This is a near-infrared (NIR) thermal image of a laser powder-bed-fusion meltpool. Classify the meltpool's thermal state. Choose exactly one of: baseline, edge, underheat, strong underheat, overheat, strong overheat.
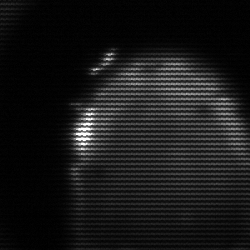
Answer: edge